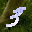
Label: 3